Question:
Please see the following image attached. I want this to happen when i swipe through an item in my ListView
I have implemented swipe Successfully and when i set :-
'''
view.setBackgroundResource(R.drawable.BLUE);
'''
The whole item background changes to blue even when i just touch the item
I want that the color should move with my finger as it happens in any android device.
Please dont post link like duplicate questions, because i have seen those threads and no solution is there please also don't post solutions for implementing swipe in a listview because i have successfully implemented that. i just want this color blue yellow thing to happen when i swipe with my finger. color should move with my finger as it does in any android device
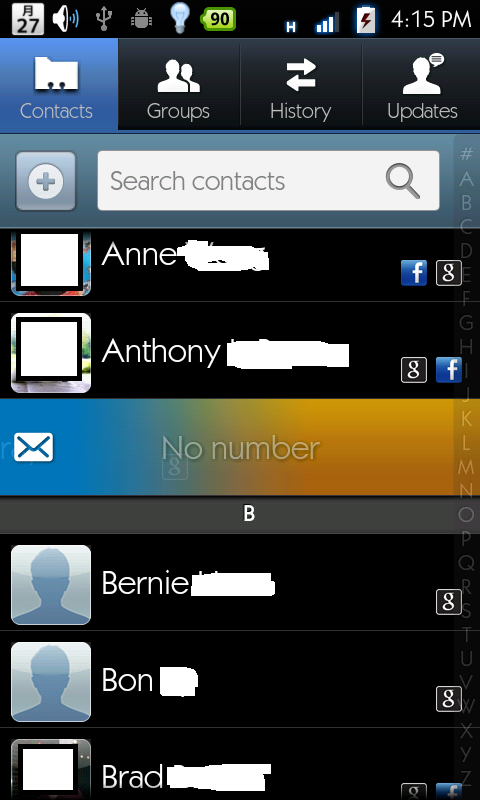
Answer: I believe you have implemented a layout file which contains a 'listView', and then for adding images and other stuff for each list item you are using a 'customArrayAdapter'.
If so go to the listView 'xml file' and add this attribute to the 'parent (the outer most) layout'.
'''
android:background="@drawable/BLUE"
'''
OR
If you haven't implemented a layout file for your list view and you are doing everything in java class extending 'ListActivity', then do like this:
'''
@Override
protected void onCreate(Bundle savedInstanceState) {
super.onCreate(savedInstanceState);
list = getListView();
list.setBackgroundResource(R.drawable.BLUE);
....
}
'''
This should help you achieve desired result.